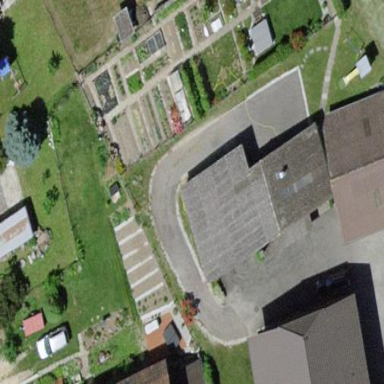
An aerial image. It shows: Garage.